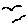
Label: bird